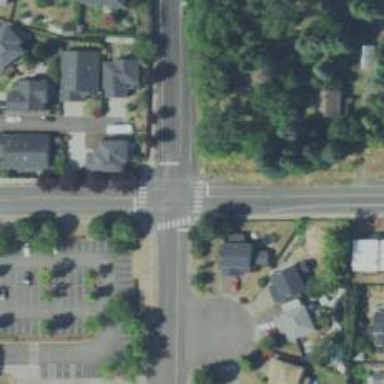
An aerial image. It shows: Tertiary road with sidewalk on the left.